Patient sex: M
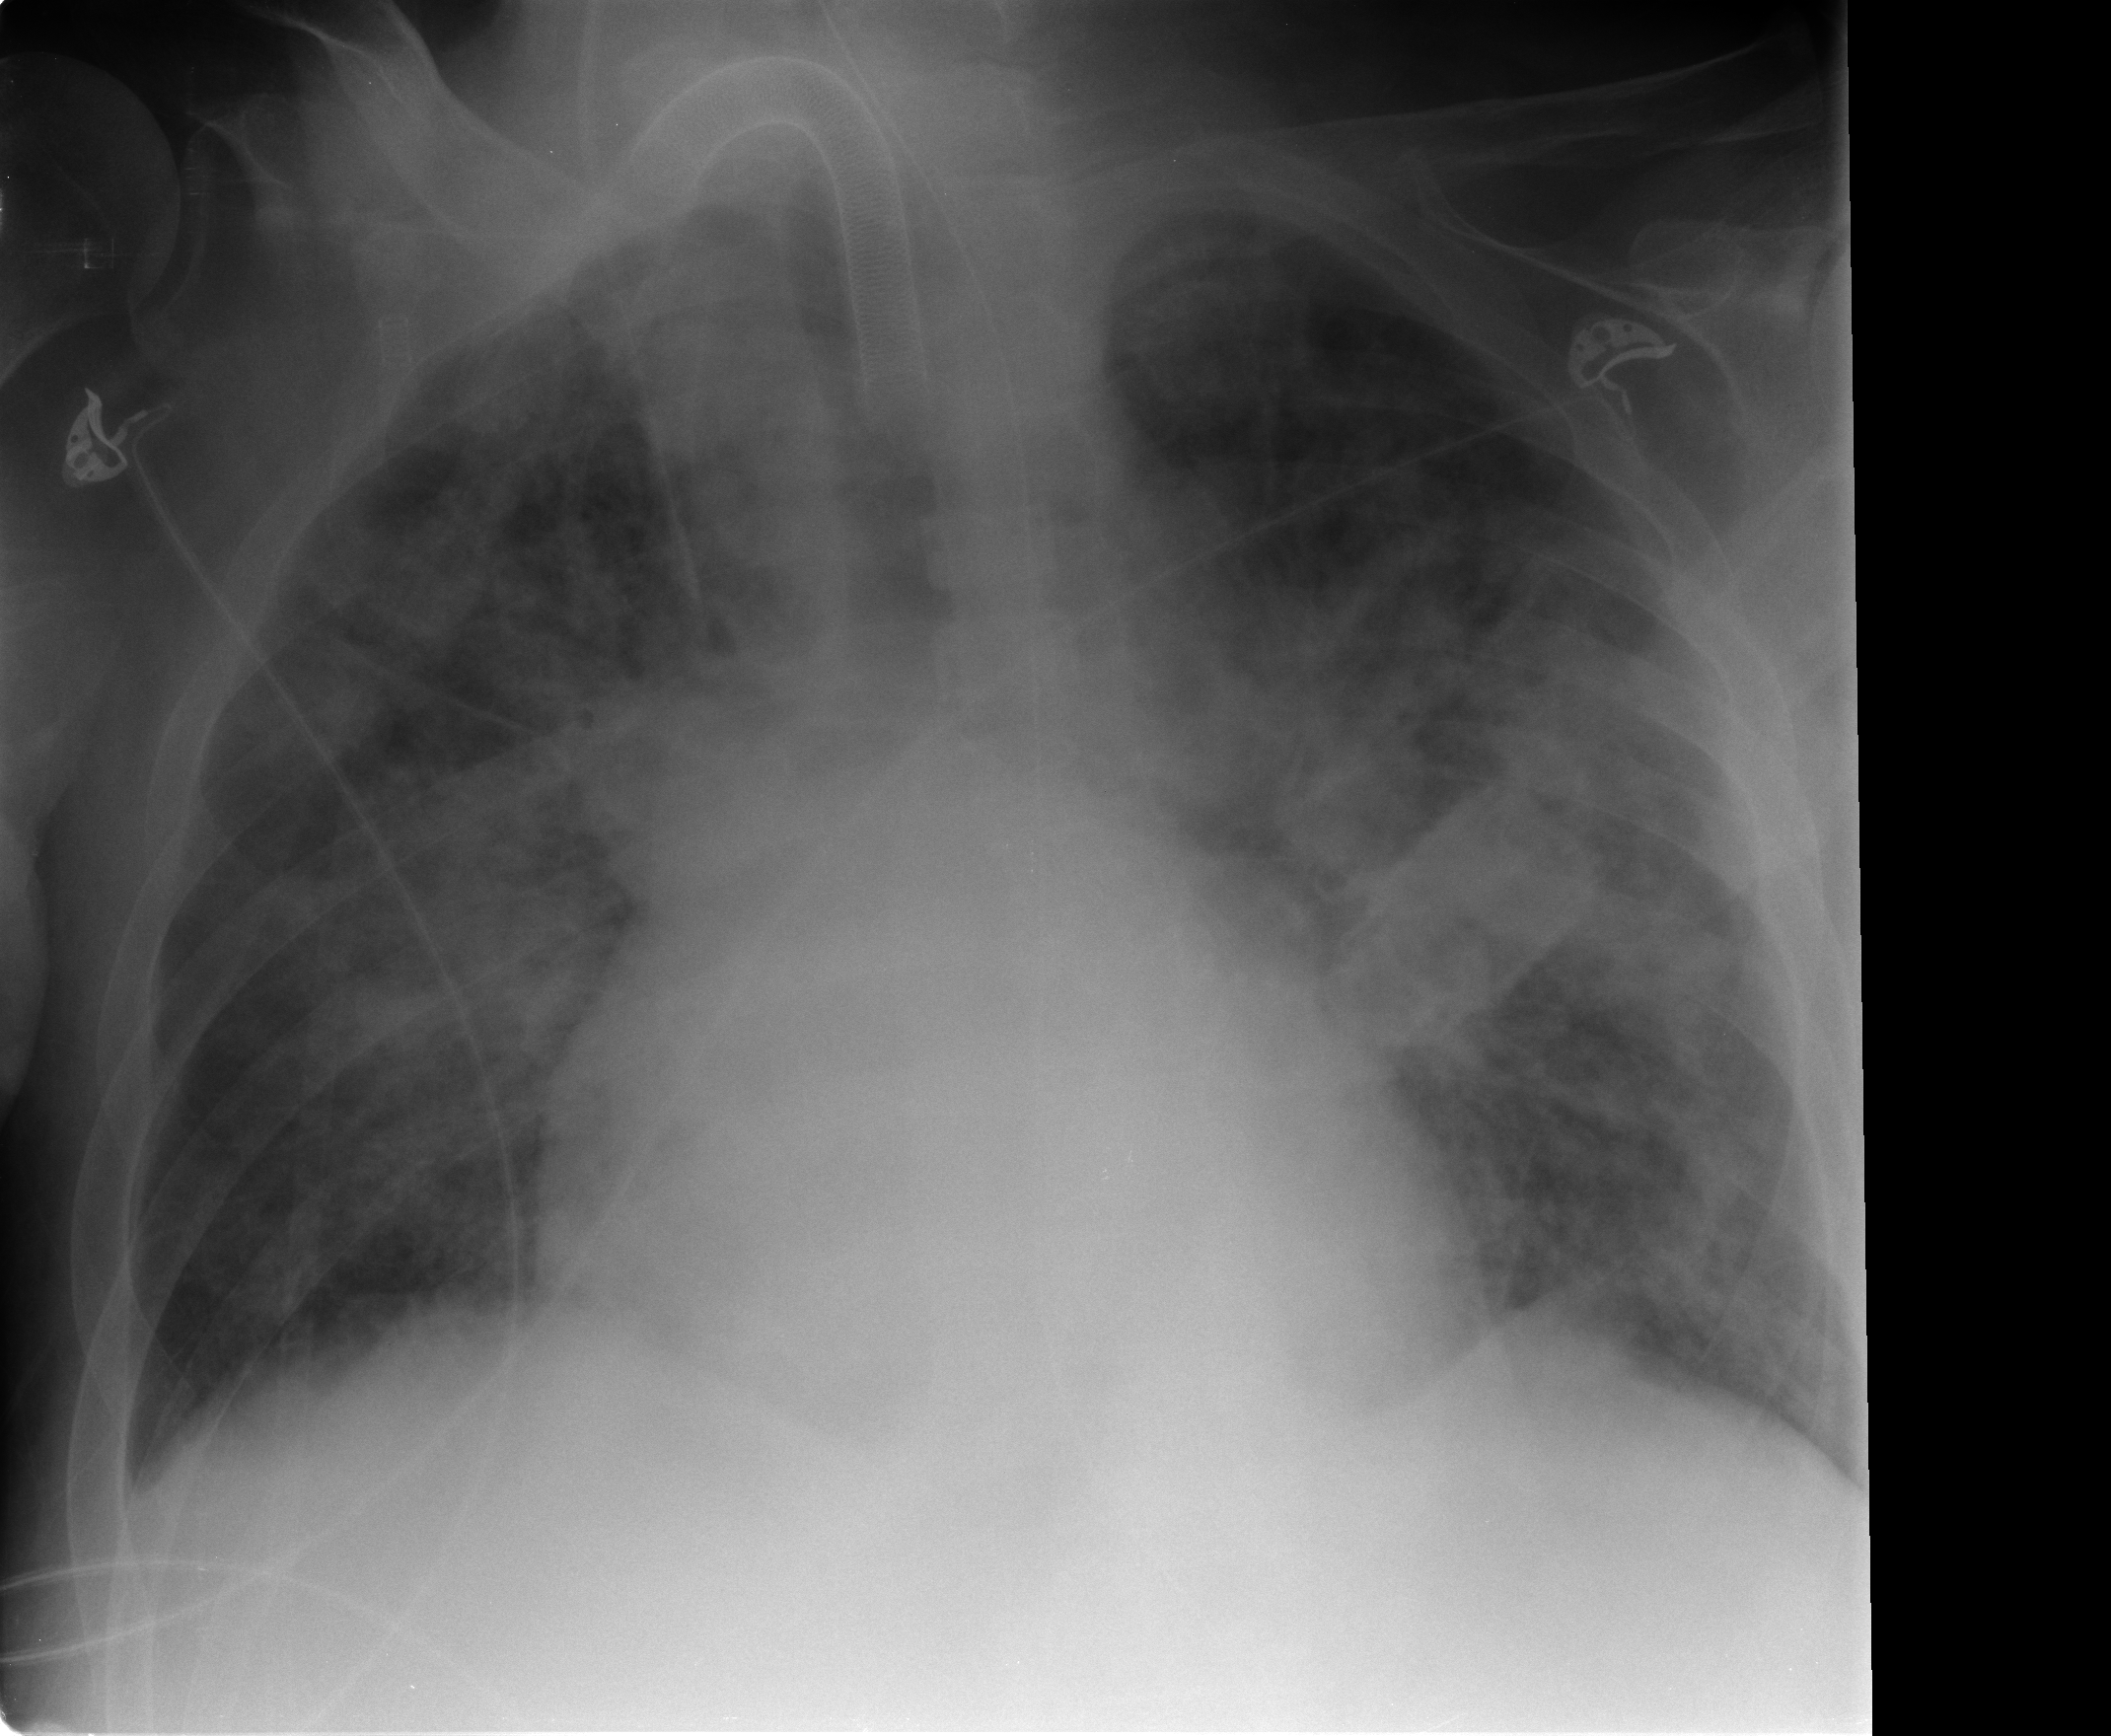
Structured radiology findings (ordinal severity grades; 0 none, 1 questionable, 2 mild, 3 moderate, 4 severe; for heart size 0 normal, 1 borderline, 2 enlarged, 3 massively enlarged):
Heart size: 1
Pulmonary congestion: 1
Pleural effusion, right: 0
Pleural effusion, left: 0
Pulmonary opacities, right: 3
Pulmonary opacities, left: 3
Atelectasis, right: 2
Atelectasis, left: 2